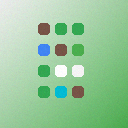
Screen state: on